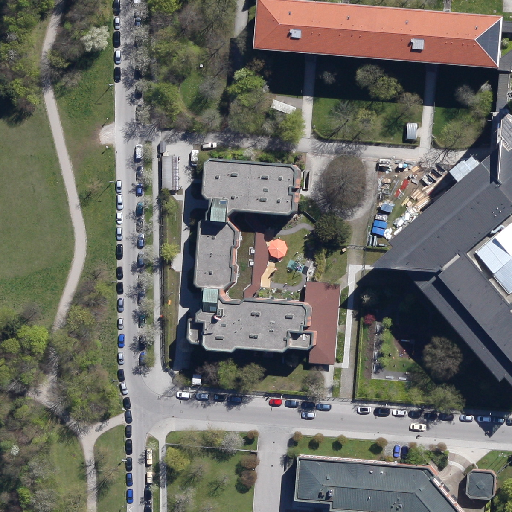
Referring expression: car in the parking area